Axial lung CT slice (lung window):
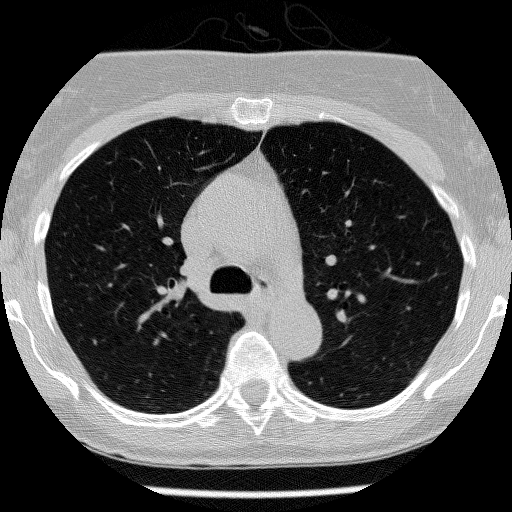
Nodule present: no